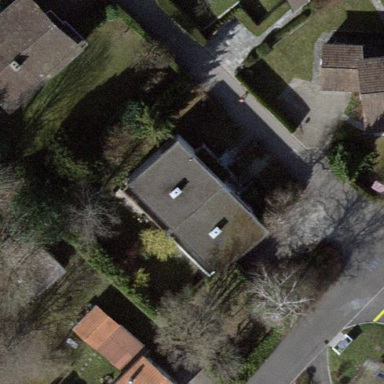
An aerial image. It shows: Terrace building.